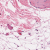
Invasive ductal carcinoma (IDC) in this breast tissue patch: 0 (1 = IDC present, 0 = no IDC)